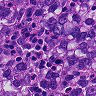
Metastatic tissue present: yes